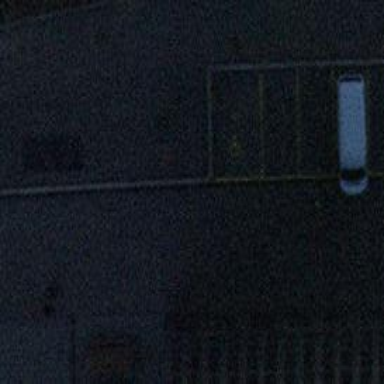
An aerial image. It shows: Bollard barrier.